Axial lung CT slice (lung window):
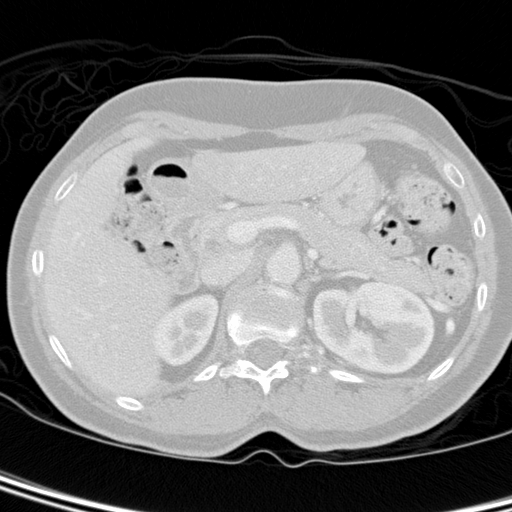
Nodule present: no